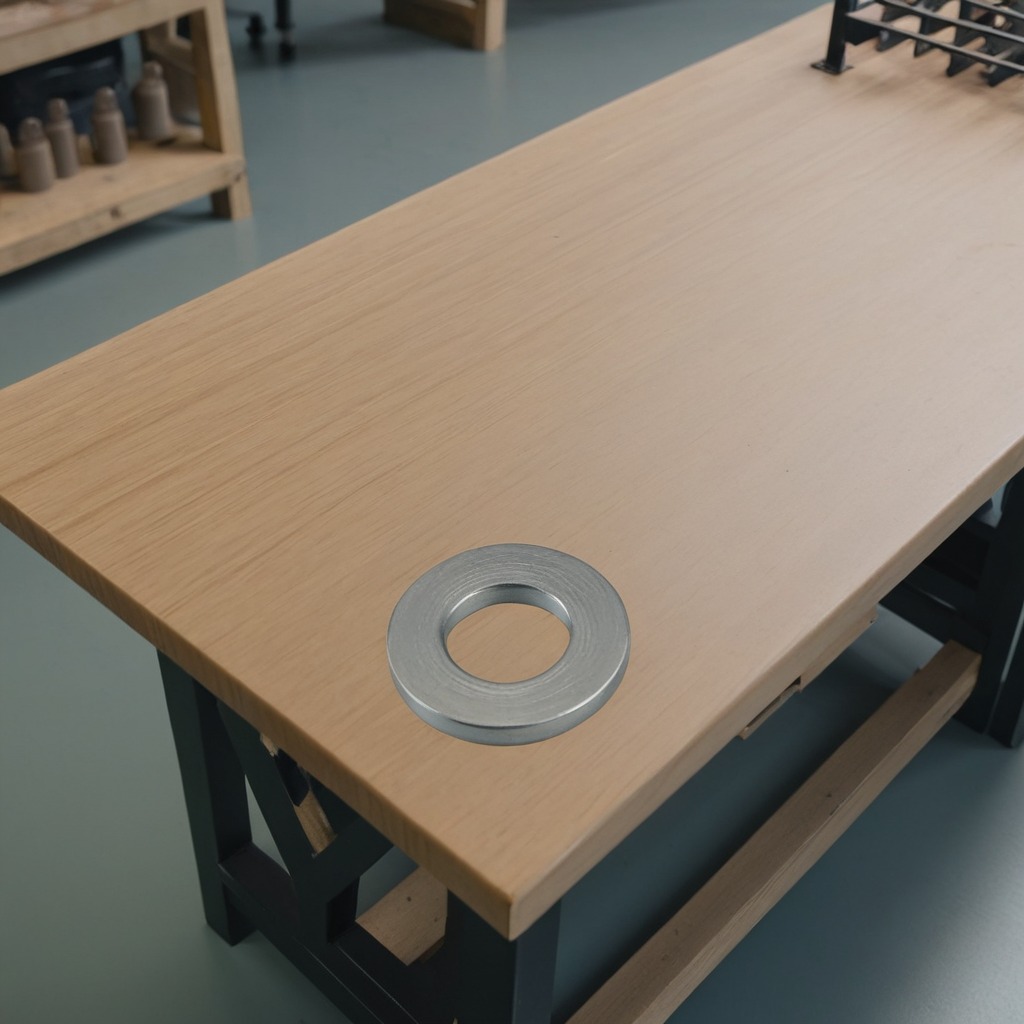
A flat metal washer is lying on the workbench.